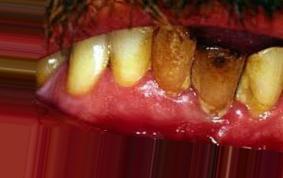
Condition: Tooth Discoloration